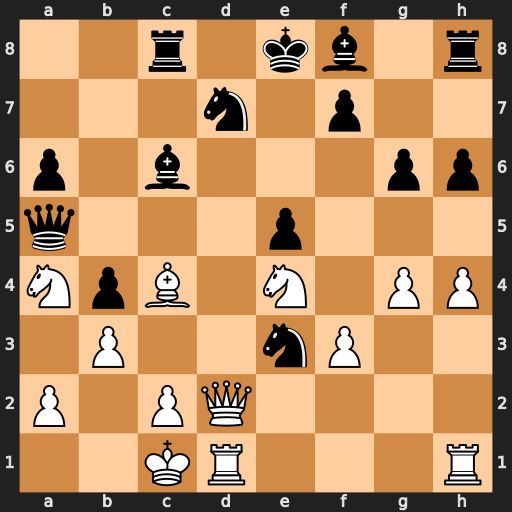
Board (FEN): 2r1kb1r/3n1p2/p1b3pp/q3p3/NpB1N1PP/1P2nP2/P1PQ4/2KR3R
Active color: w
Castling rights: k
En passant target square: -
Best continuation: Qxd7+ Bxd7 Nf6+ Ke7 Rxd7+ Kxf6 Rxf7#